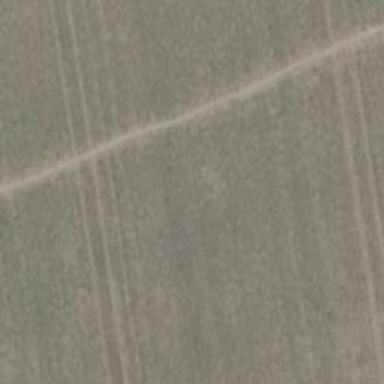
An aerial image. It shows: Path on the ground.